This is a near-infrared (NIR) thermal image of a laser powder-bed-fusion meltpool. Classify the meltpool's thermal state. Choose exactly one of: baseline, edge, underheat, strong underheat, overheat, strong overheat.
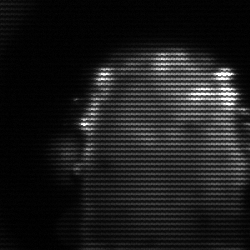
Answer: baseline